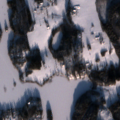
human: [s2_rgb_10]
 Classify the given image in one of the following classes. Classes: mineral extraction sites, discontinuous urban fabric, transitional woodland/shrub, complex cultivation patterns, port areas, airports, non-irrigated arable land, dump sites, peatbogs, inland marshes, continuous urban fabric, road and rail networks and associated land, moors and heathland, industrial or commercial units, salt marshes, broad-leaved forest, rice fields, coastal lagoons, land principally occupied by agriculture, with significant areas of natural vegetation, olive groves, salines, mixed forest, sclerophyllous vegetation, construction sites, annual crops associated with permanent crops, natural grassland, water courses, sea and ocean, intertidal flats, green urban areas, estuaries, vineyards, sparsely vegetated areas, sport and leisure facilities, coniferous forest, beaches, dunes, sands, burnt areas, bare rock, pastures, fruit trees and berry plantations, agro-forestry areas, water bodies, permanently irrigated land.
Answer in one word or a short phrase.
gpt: land principally occupied by agriculture, with significant areas of natural vegetation, coniferous forest, mixed forest, water bodies